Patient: sex F, age 19
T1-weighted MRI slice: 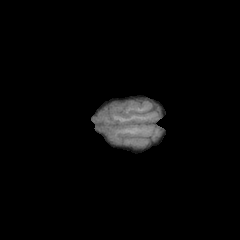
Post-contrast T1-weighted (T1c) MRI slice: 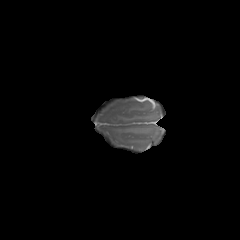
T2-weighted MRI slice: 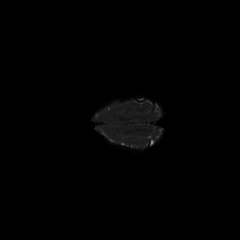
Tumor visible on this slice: no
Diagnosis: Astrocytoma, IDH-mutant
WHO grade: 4